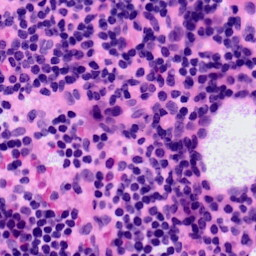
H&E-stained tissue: LymphNode